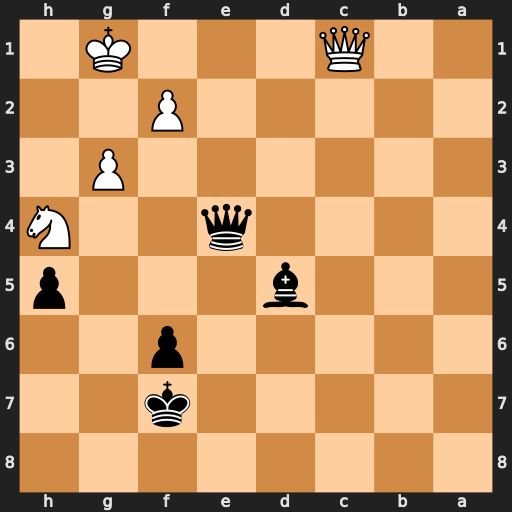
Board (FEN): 8/5k2/5p2/3b3p/4q2N/6P1/5P2/2Q3K1
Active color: b
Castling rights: -
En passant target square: -
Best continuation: Qh1#